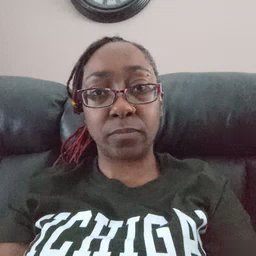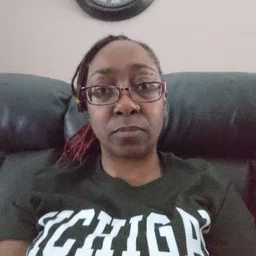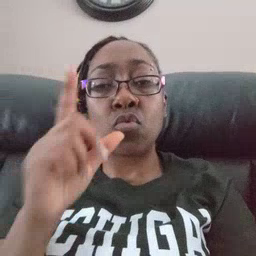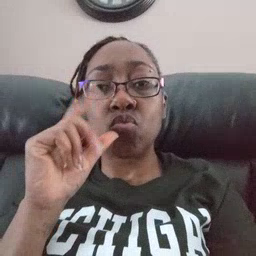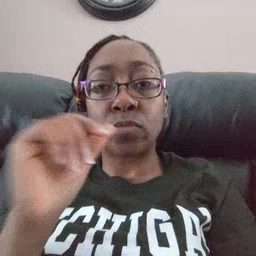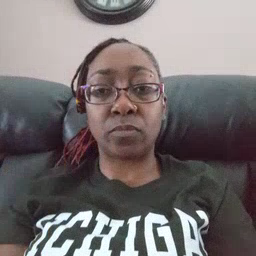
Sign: who